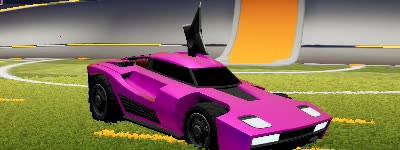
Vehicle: breakout